Question: I want to control the box by 2 fingers like below:

I have basic 'MouseJoint implementation':
'''
public class MyMouseJoint{
OrthographicCamera cam;
World world;
Body groundBody ;
public MouseJoint mouseJoint = null;
Body hitBody = null;
Vector2 target = new Vector2();
Vector3 testPoint = new Vector3();
QueryCallback callback = new QueryCallback() {
@Override
public boolean reportFixture (Fixture fixture) {
// if the hit fixture's body is the ground body we ignore it
if (fixture.getBody() == groundBody) return true;
// if the hit point is inside the fixture of the body
// we report it
if (fixture.testPoint(testPoint.x, testPoint.y)) {
hitBody = fixture.getBody();
return false;
} else
return true;
}
};
public MyMouseJoint(OrthographicCamera cam, World world, Body groundBody){
this.cam=cam;
this.world=world;
this.groundBody = groundBody;
}
//USE THIS FUNCTION IN touchDown
public void createMouseJoint(float x, float y){
// translate the mouse coordinates to world coordinates
testPoint.set(x, y, 0);
cam.unproject(testPoint);
// ask the world which bodies are within the given
// bounding box around the mouse pointer
hitBody = null;
world.QueryAABB(callback, testPoint.x - 0.1f, testPoint.y - 0.1f, testPoint.x + 0.1f, testPoint.y + 0.1f);
if (hitBody != null) {
MouseJointDef def = new MouseJointDef();
def.bodyA = groundBody;
def.bodyB = hitBody;
def.collideConnected = true;
def.target.set(testPoint.x, testPoint.y);
def.maxForce = 10000.0f * hitBody.getMass();
def.frequencyHz=100;
def.dampingRatio=0;
mouseJoint = (MouseJoint)world.createJoint(def);
hitBody.setAwake(true);
}
}
//USE THIS FUNCTION IN touchDragged
public void dragMouseJoint(float x, float y){
if (mouseJoint != null) {
cam.unproject(testPoint.set(x, y, 0));
mouseJoint.setTarget(target.set(testPoint.x, testPoint.y));
}
}
//USE THIS FUNCTION IN touchUp
public void releaseMouseJoint(){
if (mouseJoint != null) {
world.destroyJoint(mouseJoint);
mouseJoint = null;
}
}
}
'''
How can modify this class for using 2 fingers?
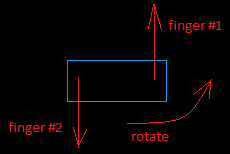
Answer: What you can do is create an array of Body and initialize hitbody[] with the pointer of your touch. you can change the above code to following code.
In the following function the varable pointer is the pointer if your current touch
'''
public class MyMouseJoint{
OrthographicCamera cam;
World world;
Body groundBody ;
public MouseJoint mouseJoint[] = new MouseJoint[2];
Body hitBody[] = new Body[2];
Vector2 target = new Vector2();
Vector3 testPoint = new Vector3();
Body tempBody;
QueryCallback callback = new QueryCallback() {
@Override
public boolean reportFixture (Fixture fixture) {
// if the hit fixture's body is the ground body we ignore it
if (fixture.getBody() == groundBody) return true;
// if the hit point is inside the fixture of the body
// we report it
if (fixture.testPoint(testPoint.x, testPoint.y)) {
tempBody = fixture.getBody();
return false;
} else
return true;
}
};
public MyMouseJoint(OrthographicCamera cam, World world, Body groundBody){
this.cam=cam;
this.world=world;
this.groundBody = groundBody;
}
//USE THIS FUNCTION IN touchDown
public void createMouseJoint(float x, float y,int pointer){
// translate the mouse coordinates to world coordinates
testPoint.set(x, y, 0);
cam.unproject(testPoint);
// ask the world which bodies are within the given
// bounding box around the mouse pointer
hitBody[pointer] = null;
world.QueryAABB(callback, testPoint.x - 0.1f, testPoint.y - 0.1f, testPoint.x + 0.1f, testPoint.y + 0.1f);
hitBody[pointer] = tempBody;
if (hitBody[pointer] != null) {
MouseJointDef def = new MouseJointDef();
def.bodyA = groundBody;
def.bodyB = hitBody[pointer];
def.collideConnected = true;
def.target.set(testPoint.x, testPoint.y);
def.maxForce = 10000.0f * hitBody[pointer].getMass();
def.frequencyHz=100;
def.dampingRatio=0;
mouseJoint[pointer] = (MouseJoint)world.createJoint(def);
hitBody[pointer].setAwake(true);
}
}
//USE THIS FUNCTION IN touchDragged
public void dragMouseJoint(float x, float y,int pointer){
if (mouseJoint[pointer] != null) {
cam.unproject(testPoint.set(x, y, 0));
mouseJoint[pointer].setTarget(target.set(testPoint.x, testPoint.y));
}
}
//USE THIS FUNCTION IN touchUp
public void releaseMouseJoint(int pointer){
if (mouseJoint[pointer] != null) {
world.destroyJoint(mouseJoint[pointer]);
mouseJoint[pointer] = null;
}
}
}
'''